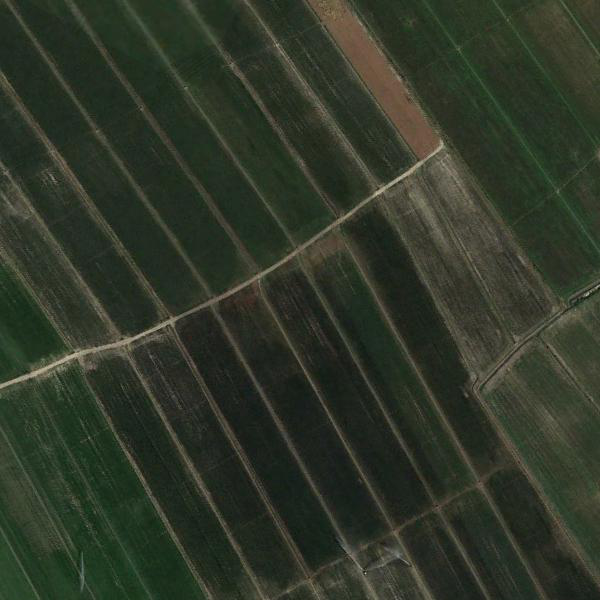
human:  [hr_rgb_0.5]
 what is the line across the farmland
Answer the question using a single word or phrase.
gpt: alley